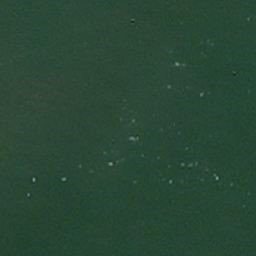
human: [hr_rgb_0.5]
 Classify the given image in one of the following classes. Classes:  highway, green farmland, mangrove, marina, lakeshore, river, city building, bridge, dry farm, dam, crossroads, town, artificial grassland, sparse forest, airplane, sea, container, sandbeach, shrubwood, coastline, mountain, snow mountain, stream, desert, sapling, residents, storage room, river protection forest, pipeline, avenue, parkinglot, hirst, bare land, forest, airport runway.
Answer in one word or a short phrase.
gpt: sea